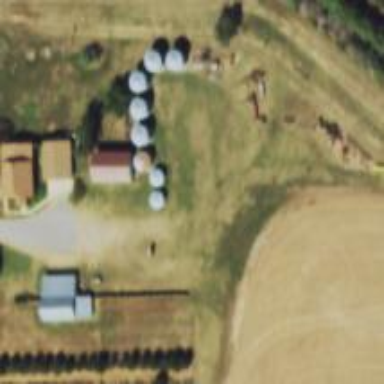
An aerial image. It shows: Silo.